Question: I'm trying to get the width of a node shape in kineticjs.
I'm doing this:
'''
var node = left.find('Rect');
var width = node.width()
console.log(width);
'''
and left is a group that has a Rect.
'''
var shape = new Kinetic.Rect({
x: 0,
y: 0,
width: C_EC_WIDTH,
height: C_EC_WIDTH,
fill: viewcolor,
stroke: "black",
strokeWidth: 1
});
left.add(shape);
'''
But I always get this result:

I have tried getWidth(), setWidth(100), width() and width(100). The width(100) and setWidth(100) worked properly. But the others not! I can not have access to the width of the shape, I always get the object!
What am I doing wrong?
Tried this:
'''
var width = node.width().width().width();
'''
and have the same result. It returns the kinetic object! I have no idea why! It is not making any sense for me.
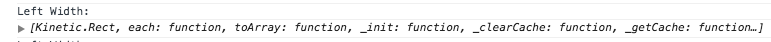
Answer: 'find()' function returns collection of objects. You may have many rectangles in container.
So should do this:
'''
var node = left.find('Rect')[0];
var width = node.width()
console.log(width);
'''